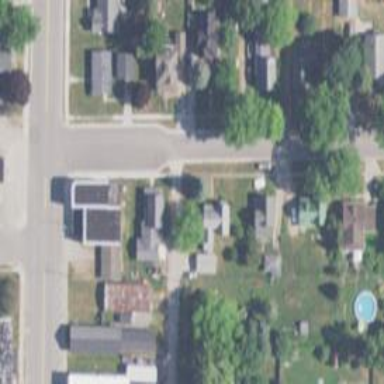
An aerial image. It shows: Alley classified as service road.